Question: I have an image that has a regions which are non white (ex. paragraph but not dealing with OCR). The space between these regions somewhat regular, a person looking at the image will be able to see there are white spaces between these regions.
What I plan to do is find the top and bottom corners of all regions, start from the bottom corners to the next region's top corners, take entropy of each horizontal line, and the line with the lowest value and return that line's Y position.

'''
[region] <--- maximum corner coordinates identified
[line with lowest entropy] <--- return Y position starting from above region's bottom corner's Y coordinate.
[region]<--- stop at Y coordinate of this region's top corner.
'''
What I intend to do is crop out these regions.
Another approach I thought of was using a histogram to identify the lowest points and somehow find the position of that lowest bar.
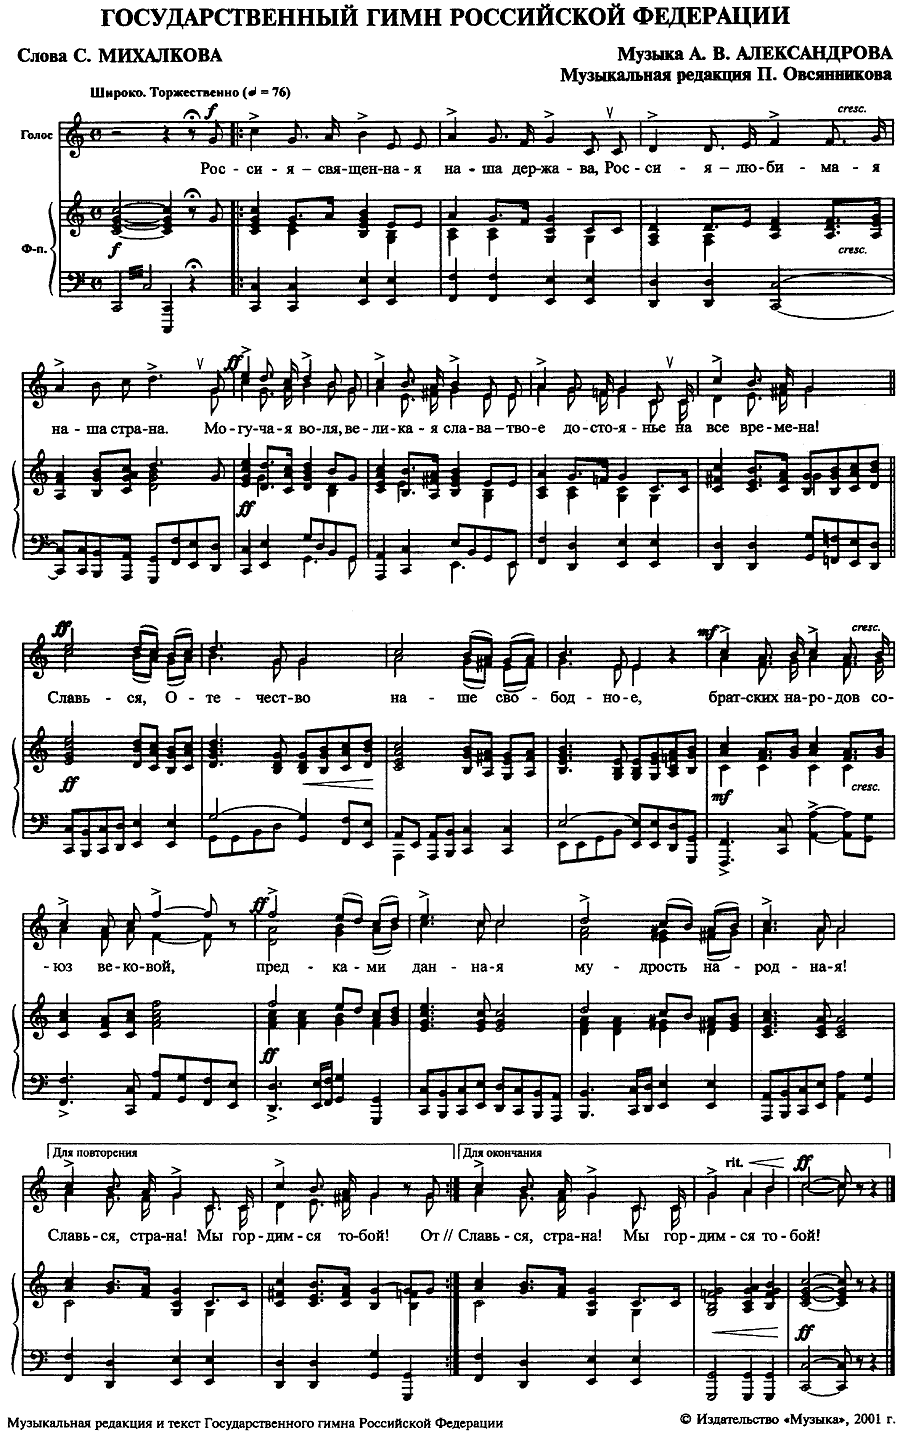
Answer: I'm not sure whether it's what you are looking for (i'm not sure what you are looking for), so if i'm wrong please write more details and i will try to update my answer. Right now i think that you are looking for white regions, which are best for splitting papers, because you don't cut anything important.
The easiest to implement solution is just calculate sum of each row and the next row and check whether difference of those values is 0 (or some other small value). Here is a simple code:
'''
Mat m = imread(pathToFile);
cvtColor(m, m, CV_BGR2GRAY); //just to make sure
for (int i = 0; i < m.rows - 1; i++)
{
Scalar s = sum(Mat(m, Rect(0, i, m.cols - 1, 1)));
Scalar s2 = sum(Mat(m, Rect(0, i + 1, m.cols - 1, 1)));
Scalar s3 = s - s2;
if ((int)s3[0] == 0)
printf("Empty line: %d
", i);
}
'''
In fact - you should also check whether this line is white or maybe you have just found 2 very similar non-white lines - so just add to this code some test like 'if ((int)s[0] < someValue) {//it's ok} else {//it's bad}'.
Of course it's not very efficient solution, because you have to compute sum of each (almost each) row twice and it's waste of time. Faster solution will be to remember sum of row in variable or maybe even put all sums in vector/array/etc if you want to use them later.
The most efficient way to calculate this is probably using <URL>